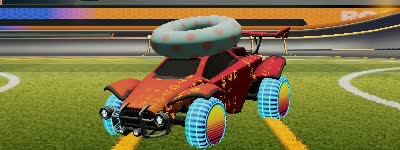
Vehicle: octane